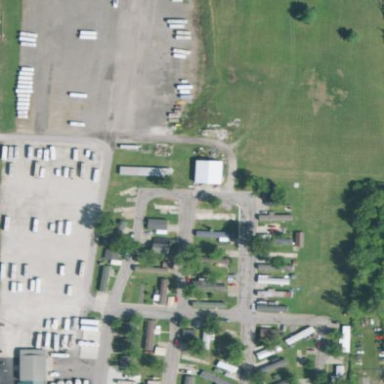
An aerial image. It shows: Shop housed in caravan.